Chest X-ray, PA view. Patient: 60 years old, sex M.
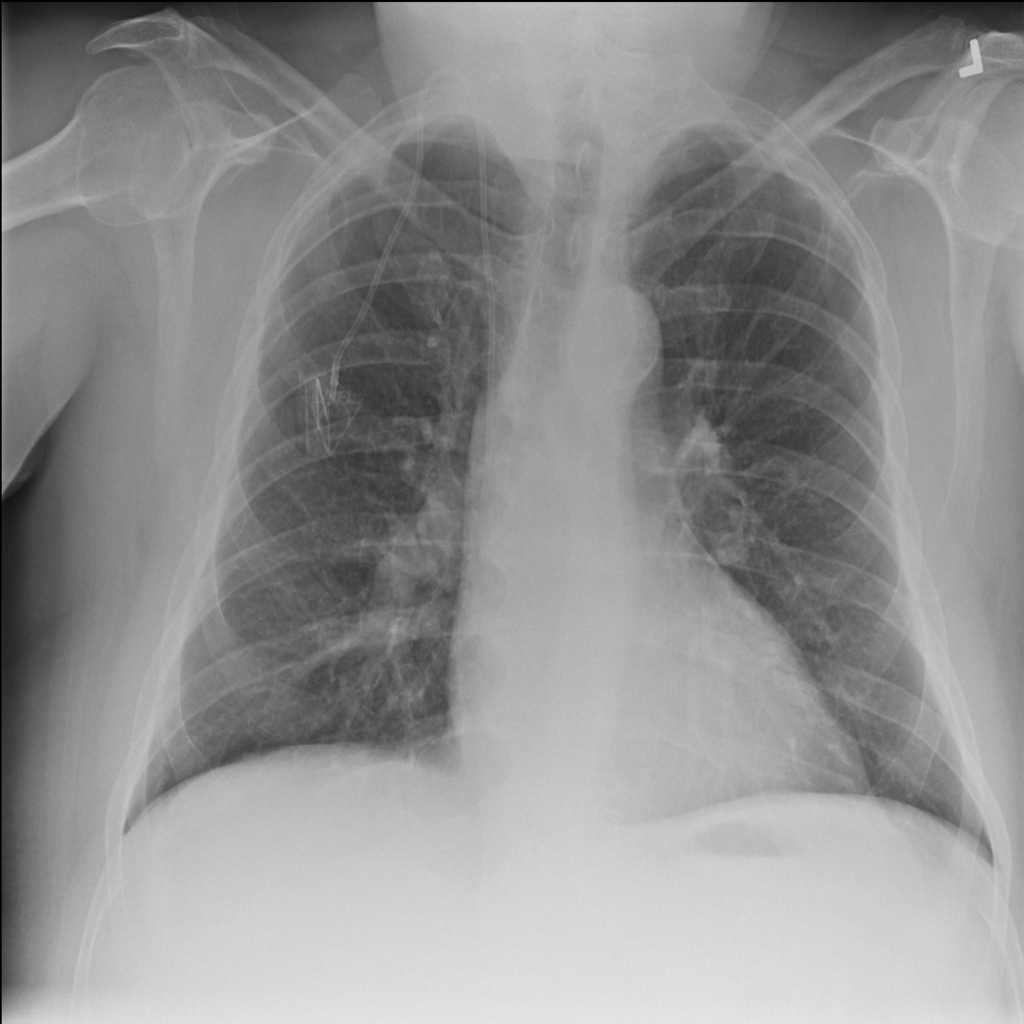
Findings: No Finding